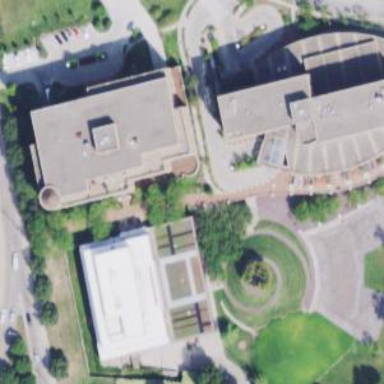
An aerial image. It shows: University building.